Field crop: maize
Growth stage: 2
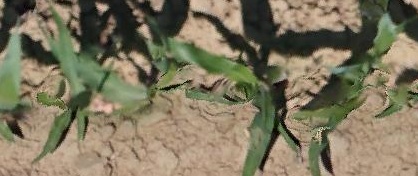
Species: maize